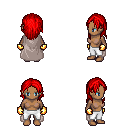
a pixel art fantasy rpg character, female body template, human, dark skin, gray cape, white pants, red long hairstyle, gold gloves, four views (front, back, left, right), 2x2 character sprite sheet, small pixel art, hard edges, no anti-aliasing